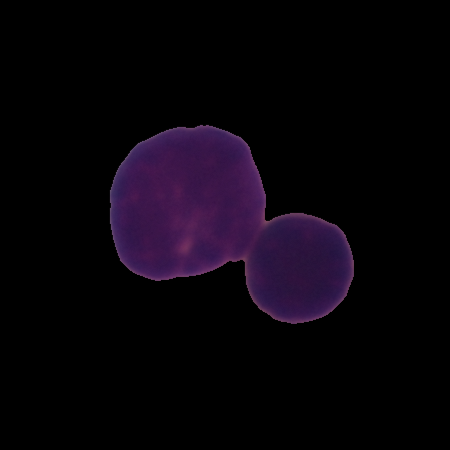
Label: healthy